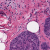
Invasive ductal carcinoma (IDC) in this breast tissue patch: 0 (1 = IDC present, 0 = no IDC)